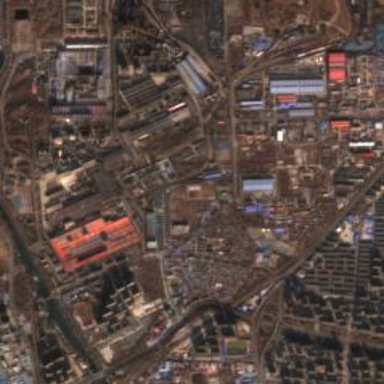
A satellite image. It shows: Industrial area dedicated to steelmaking.